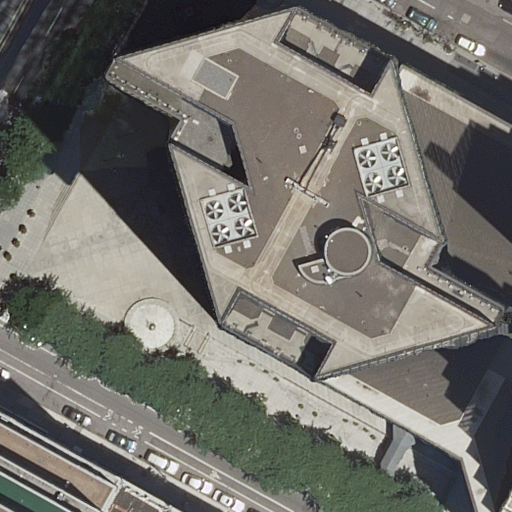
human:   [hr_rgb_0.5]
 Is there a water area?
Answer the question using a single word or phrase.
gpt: yes

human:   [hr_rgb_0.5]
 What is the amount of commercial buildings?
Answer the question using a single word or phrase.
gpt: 0

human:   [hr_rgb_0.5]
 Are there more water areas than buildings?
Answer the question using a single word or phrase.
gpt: no

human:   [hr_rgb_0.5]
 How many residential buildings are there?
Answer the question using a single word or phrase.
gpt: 3

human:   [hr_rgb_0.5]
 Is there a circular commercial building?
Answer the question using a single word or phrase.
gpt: no

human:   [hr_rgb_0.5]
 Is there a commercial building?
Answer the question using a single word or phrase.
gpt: no

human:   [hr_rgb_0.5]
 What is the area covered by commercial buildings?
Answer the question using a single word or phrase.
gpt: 0m2

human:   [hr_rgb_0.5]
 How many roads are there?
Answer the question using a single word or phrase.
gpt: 4

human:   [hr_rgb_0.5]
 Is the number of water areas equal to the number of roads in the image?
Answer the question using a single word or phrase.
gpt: no

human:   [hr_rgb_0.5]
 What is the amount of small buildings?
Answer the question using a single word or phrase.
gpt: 2

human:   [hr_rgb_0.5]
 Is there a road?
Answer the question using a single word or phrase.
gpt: yes

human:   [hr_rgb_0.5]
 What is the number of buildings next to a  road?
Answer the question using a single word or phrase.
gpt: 4

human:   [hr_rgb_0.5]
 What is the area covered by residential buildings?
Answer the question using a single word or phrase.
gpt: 356m2

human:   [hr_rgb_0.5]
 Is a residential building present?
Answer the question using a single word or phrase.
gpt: yes

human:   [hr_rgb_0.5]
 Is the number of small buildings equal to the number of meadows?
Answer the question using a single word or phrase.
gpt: no

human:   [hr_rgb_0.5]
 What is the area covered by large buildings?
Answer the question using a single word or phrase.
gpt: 4905m2

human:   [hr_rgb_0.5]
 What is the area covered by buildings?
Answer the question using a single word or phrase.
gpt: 5261m2

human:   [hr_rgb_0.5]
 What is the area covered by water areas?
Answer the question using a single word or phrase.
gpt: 87m2

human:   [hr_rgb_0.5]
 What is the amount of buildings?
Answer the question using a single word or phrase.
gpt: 4

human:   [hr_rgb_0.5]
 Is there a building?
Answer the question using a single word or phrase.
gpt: yes

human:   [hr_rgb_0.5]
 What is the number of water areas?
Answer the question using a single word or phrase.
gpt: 1

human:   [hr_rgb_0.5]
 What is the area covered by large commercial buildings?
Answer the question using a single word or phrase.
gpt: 0m2

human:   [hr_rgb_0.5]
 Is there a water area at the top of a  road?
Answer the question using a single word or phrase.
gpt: yes

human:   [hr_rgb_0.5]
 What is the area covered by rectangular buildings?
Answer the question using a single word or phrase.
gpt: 356m2

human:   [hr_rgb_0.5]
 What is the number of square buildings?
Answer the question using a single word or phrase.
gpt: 0

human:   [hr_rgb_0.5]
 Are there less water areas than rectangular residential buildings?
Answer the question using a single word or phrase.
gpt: yes

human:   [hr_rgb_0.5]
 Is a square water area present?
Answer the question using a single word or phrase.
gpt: yes

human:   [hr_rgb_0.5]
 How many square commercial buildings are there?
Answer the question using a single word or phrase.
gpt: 0

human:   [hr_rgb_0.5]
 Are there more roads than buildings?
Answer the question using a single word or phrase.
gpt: no

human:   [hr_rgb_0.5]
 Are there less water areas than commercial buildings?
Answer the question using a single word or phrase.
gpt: no

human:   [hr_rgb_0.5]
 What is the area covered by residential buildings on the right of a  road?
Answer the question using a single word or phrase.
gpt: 50m2

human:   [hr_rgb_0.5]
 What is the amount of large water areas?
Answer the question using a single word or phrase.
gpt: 0

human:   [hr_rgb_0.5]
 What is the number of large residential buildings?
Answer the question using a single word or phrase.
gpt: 0

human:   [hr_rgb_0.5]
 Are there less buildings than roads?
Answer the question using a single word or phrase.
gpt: no

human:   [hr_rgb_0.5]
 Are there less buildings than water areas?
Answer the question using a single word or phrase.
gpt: no

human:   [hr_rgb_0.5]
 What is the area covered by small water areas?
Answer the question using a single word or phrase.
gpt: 87m2

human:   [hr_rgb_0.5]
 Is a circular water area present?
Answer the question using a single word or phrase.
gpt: yes

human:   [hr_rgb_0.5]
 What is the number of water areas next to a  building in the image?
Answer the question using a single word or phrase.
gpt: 1

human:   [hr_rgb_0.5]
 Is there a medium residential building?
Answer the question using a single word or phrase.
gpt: yes

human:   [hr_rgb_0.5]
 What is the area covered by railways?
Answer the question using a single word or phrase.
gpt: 0m2

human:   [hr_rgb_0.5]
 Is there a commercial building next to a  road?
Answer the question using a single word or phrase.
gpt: no

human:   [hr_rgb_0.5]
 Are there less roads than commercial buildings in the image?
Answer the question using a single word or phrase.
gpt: no

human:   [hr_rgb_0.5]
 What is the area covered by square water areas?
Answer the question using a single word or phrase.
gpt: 87m2

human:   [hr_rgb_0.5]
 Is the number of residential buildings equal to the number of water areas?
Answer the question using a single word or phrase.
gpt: no

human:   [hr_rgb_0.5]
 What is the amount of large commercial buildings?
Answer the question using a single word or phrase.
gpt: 0

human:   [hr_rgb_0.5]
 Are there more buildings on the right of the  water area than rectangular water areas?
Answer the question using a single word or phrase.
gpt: no

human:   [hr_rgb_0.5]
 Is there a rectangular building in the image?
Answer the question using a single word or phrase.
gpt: yes

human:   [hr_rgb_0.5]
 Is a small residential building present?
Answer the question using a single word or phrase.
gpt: yes

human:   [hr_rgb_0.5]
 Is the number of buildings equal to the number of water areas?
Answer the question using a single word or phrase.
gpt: no

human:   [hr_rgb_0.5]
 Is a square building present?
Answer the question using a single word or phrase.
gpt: no

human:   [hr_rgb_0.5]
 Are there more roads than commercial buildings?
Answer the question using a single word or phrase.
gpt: yes

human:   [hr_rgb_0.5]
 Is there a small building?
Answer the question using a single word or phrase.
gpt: yes

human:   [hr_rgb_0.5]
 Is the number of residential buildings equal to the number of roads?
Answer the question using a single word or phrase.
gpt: no

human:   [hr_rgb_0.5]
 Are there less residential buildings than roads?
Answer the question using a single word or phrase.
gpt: yes

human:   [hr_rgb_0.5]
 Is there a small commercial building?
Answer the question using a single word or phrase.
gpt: no

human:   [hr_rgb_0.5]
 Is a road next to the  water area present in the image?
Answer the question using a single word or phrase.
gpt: yes

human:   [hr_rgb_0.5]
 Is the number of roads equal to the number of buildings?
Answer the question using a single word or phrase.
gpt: yes

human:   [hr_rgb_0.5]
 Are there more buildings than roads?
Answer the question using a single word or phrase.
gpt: no

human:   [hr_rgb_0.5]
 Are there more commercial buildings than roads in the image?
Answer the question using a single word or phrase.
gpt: no

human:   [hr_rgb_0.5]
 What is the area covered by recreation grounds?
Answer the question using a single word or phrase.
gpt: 0m2

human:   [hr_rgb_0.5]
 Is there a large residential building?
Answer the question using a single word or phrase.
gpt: no

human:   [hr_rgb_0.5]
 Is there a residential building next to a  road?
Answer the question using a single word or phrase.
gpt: yes

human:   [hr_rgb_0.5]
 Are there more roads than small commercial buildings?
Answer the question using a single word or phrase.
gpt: yes

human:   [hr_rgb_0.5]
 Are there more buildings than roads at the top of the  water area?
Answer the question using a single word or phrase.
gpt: yes